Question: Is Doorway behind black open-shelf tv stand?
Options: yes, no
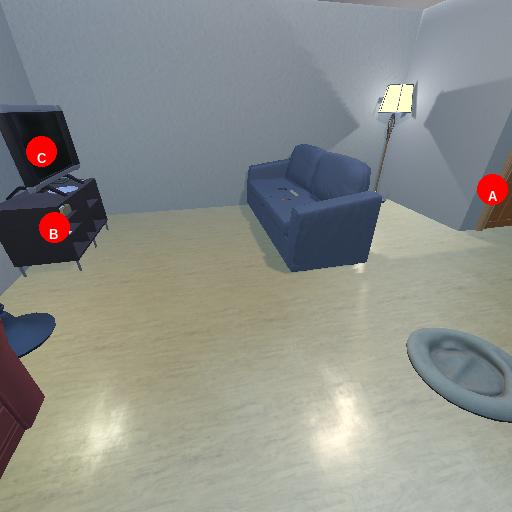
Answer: yes